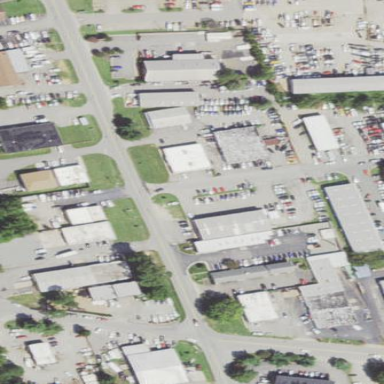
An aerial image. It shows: Commercial area.